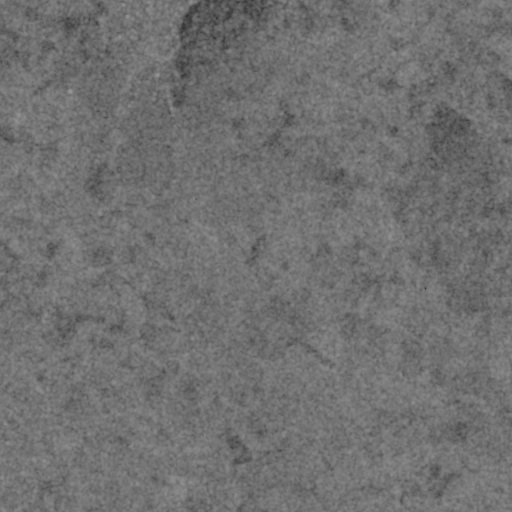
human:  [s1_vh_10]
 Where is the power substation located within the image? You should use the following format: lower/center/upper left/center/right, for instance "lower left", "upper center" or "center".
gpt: The power substation is located in the upper left of the image.
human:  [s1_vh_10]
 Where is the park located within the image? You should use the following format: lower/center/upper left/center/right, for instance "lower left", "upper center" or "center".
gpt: There is no park in the image.

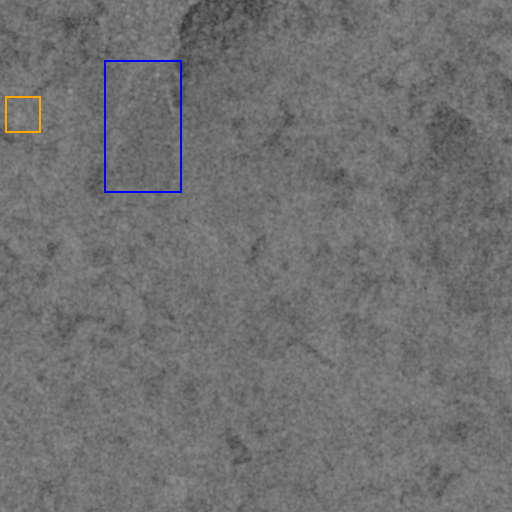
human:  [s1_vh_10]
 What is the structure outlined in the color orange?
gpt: The structure outlined in orange is a power substation.
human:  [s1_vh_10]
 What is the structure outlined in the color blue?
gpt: The structure outlined in blue is a solar farm.
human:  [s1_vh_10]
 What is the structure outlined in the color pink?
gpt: There is no pink outline.